【题型】填空题　【知识点】平面几何　【难度】easy
如图, 在平行四边形$ABCD$中, 对角线$AC$, $BD$交于点$O$. 若$AB=4$, $AC=6$, $BD=10$, 则$BC$的长为\underline{\quad\quad}.
\vspace{0.5cm}

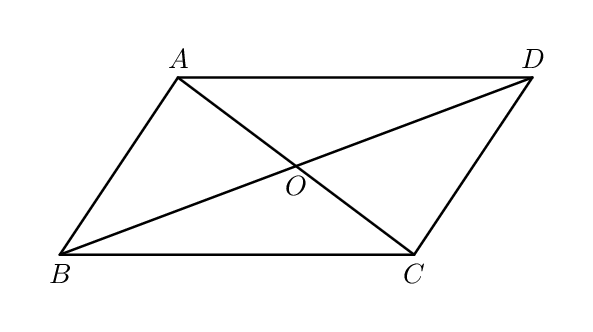
【解答】
\pagestyle{empty}
\noindent
\fontsize{12pt}{16pt}\selectfont
\textbf{【答案】} $2\sqrt{13}$
\vspace{6pt}
\noindent
\textbf{【分析】}
\vspace{6pt}
\noindent
\textbf{【详解】} 解：$\because$ 四边形$ABCD$是平行四边形，
\[
\therefore OA=OC=\frac{1}{2}AC=3,\quad OB=OD=\frac{1}{2}BD=5.
\]
在$\triangle ABO$中，
$\because AB=4,\ OA=3,\ OB=5$,
\[
\therefore AB^2 + OA^2 = OB^2,
\]
$\therefore \triangle ABO$是直角三角形，且$\angle BAO=90^\circ$.
在$\text{Rt}\triangle ABC$中，
\[
BC=\sqrt{AB^2 + AC^2}=\sqrt{4^2 + 6^2}=2\sqrt{13}.
\]
故答案为：$2\sqrt{13}$.